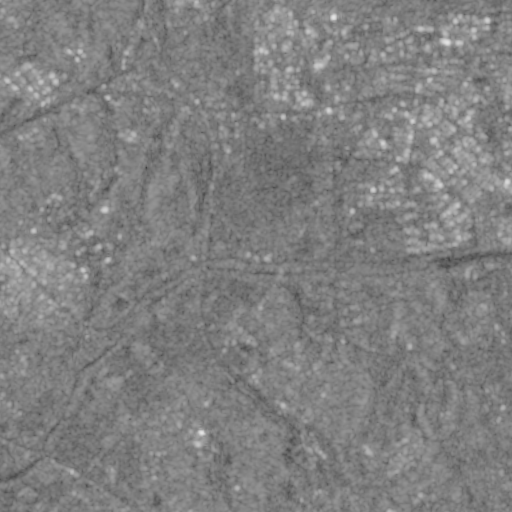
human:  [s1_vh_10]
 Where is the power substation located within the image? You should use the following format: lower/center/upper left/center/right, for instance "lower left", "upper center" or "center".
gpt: The power substation is located in the upper right of the image.
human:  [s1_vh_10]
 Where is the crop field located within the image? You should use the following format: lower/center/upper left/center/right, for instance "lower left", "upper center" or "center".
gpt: There is no crop field in the image.

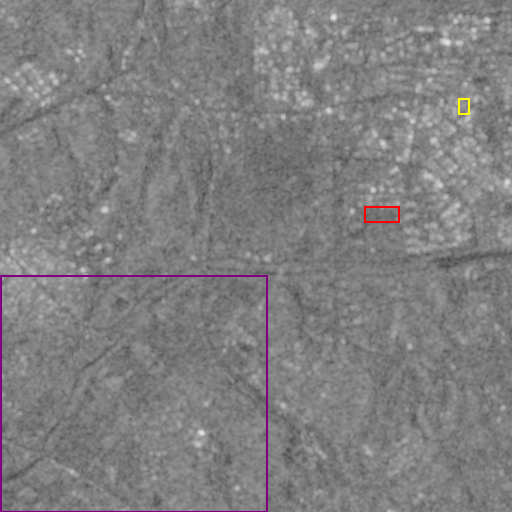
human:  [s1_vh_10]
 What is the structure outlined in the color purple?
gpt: The structure outlined in purple is a crop field.
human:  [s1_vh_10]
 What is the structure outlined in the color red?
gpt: The structure outlined in red is a park.
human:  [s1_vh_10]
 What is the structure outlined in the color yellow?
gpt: The structure outlined in yellow is a parking lot.
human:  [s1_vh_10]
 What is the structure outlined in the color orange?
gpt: There is no orange outline.